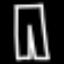
Label: pants